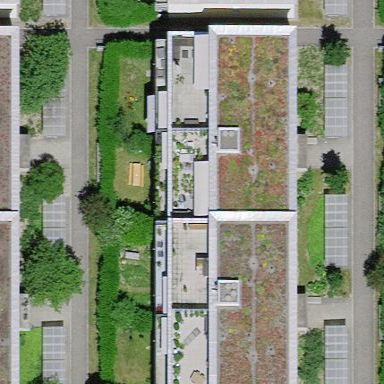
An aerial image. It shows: Residential building with flat roof.